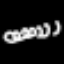
Label: squiggle